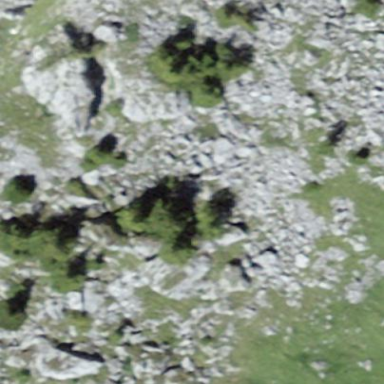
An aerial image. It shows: Natural scree.